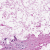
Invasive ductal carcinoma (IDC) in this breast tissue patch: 0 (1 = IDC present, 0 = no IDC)